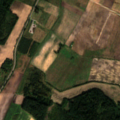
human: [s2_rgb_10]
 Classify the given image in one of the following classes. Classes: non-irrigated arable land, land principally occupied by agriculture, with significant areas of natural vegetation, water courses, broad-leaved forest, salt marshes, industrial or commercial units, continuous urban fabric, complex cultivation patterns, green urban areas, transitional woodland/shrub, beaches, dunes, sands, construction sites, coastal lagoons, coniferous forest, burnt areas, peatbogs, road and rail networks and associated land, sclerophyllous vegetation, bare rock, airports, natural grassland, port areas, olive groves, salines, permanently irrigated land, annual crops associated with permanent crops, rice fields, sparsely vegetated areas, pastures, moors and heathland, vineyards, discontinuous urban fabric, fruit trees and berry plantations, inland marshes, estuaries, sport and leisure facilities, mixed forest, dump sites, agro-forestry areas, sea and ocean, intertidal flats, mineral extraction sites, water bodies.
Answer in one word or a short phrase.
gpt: non-irrigated arable land, complex cultivation patterns, broad-leaved forest, mixed forest